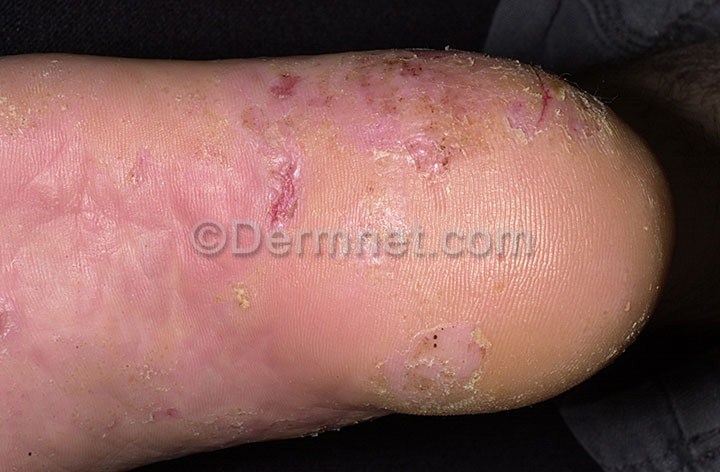
Disease: Eczema Photos